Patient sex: M
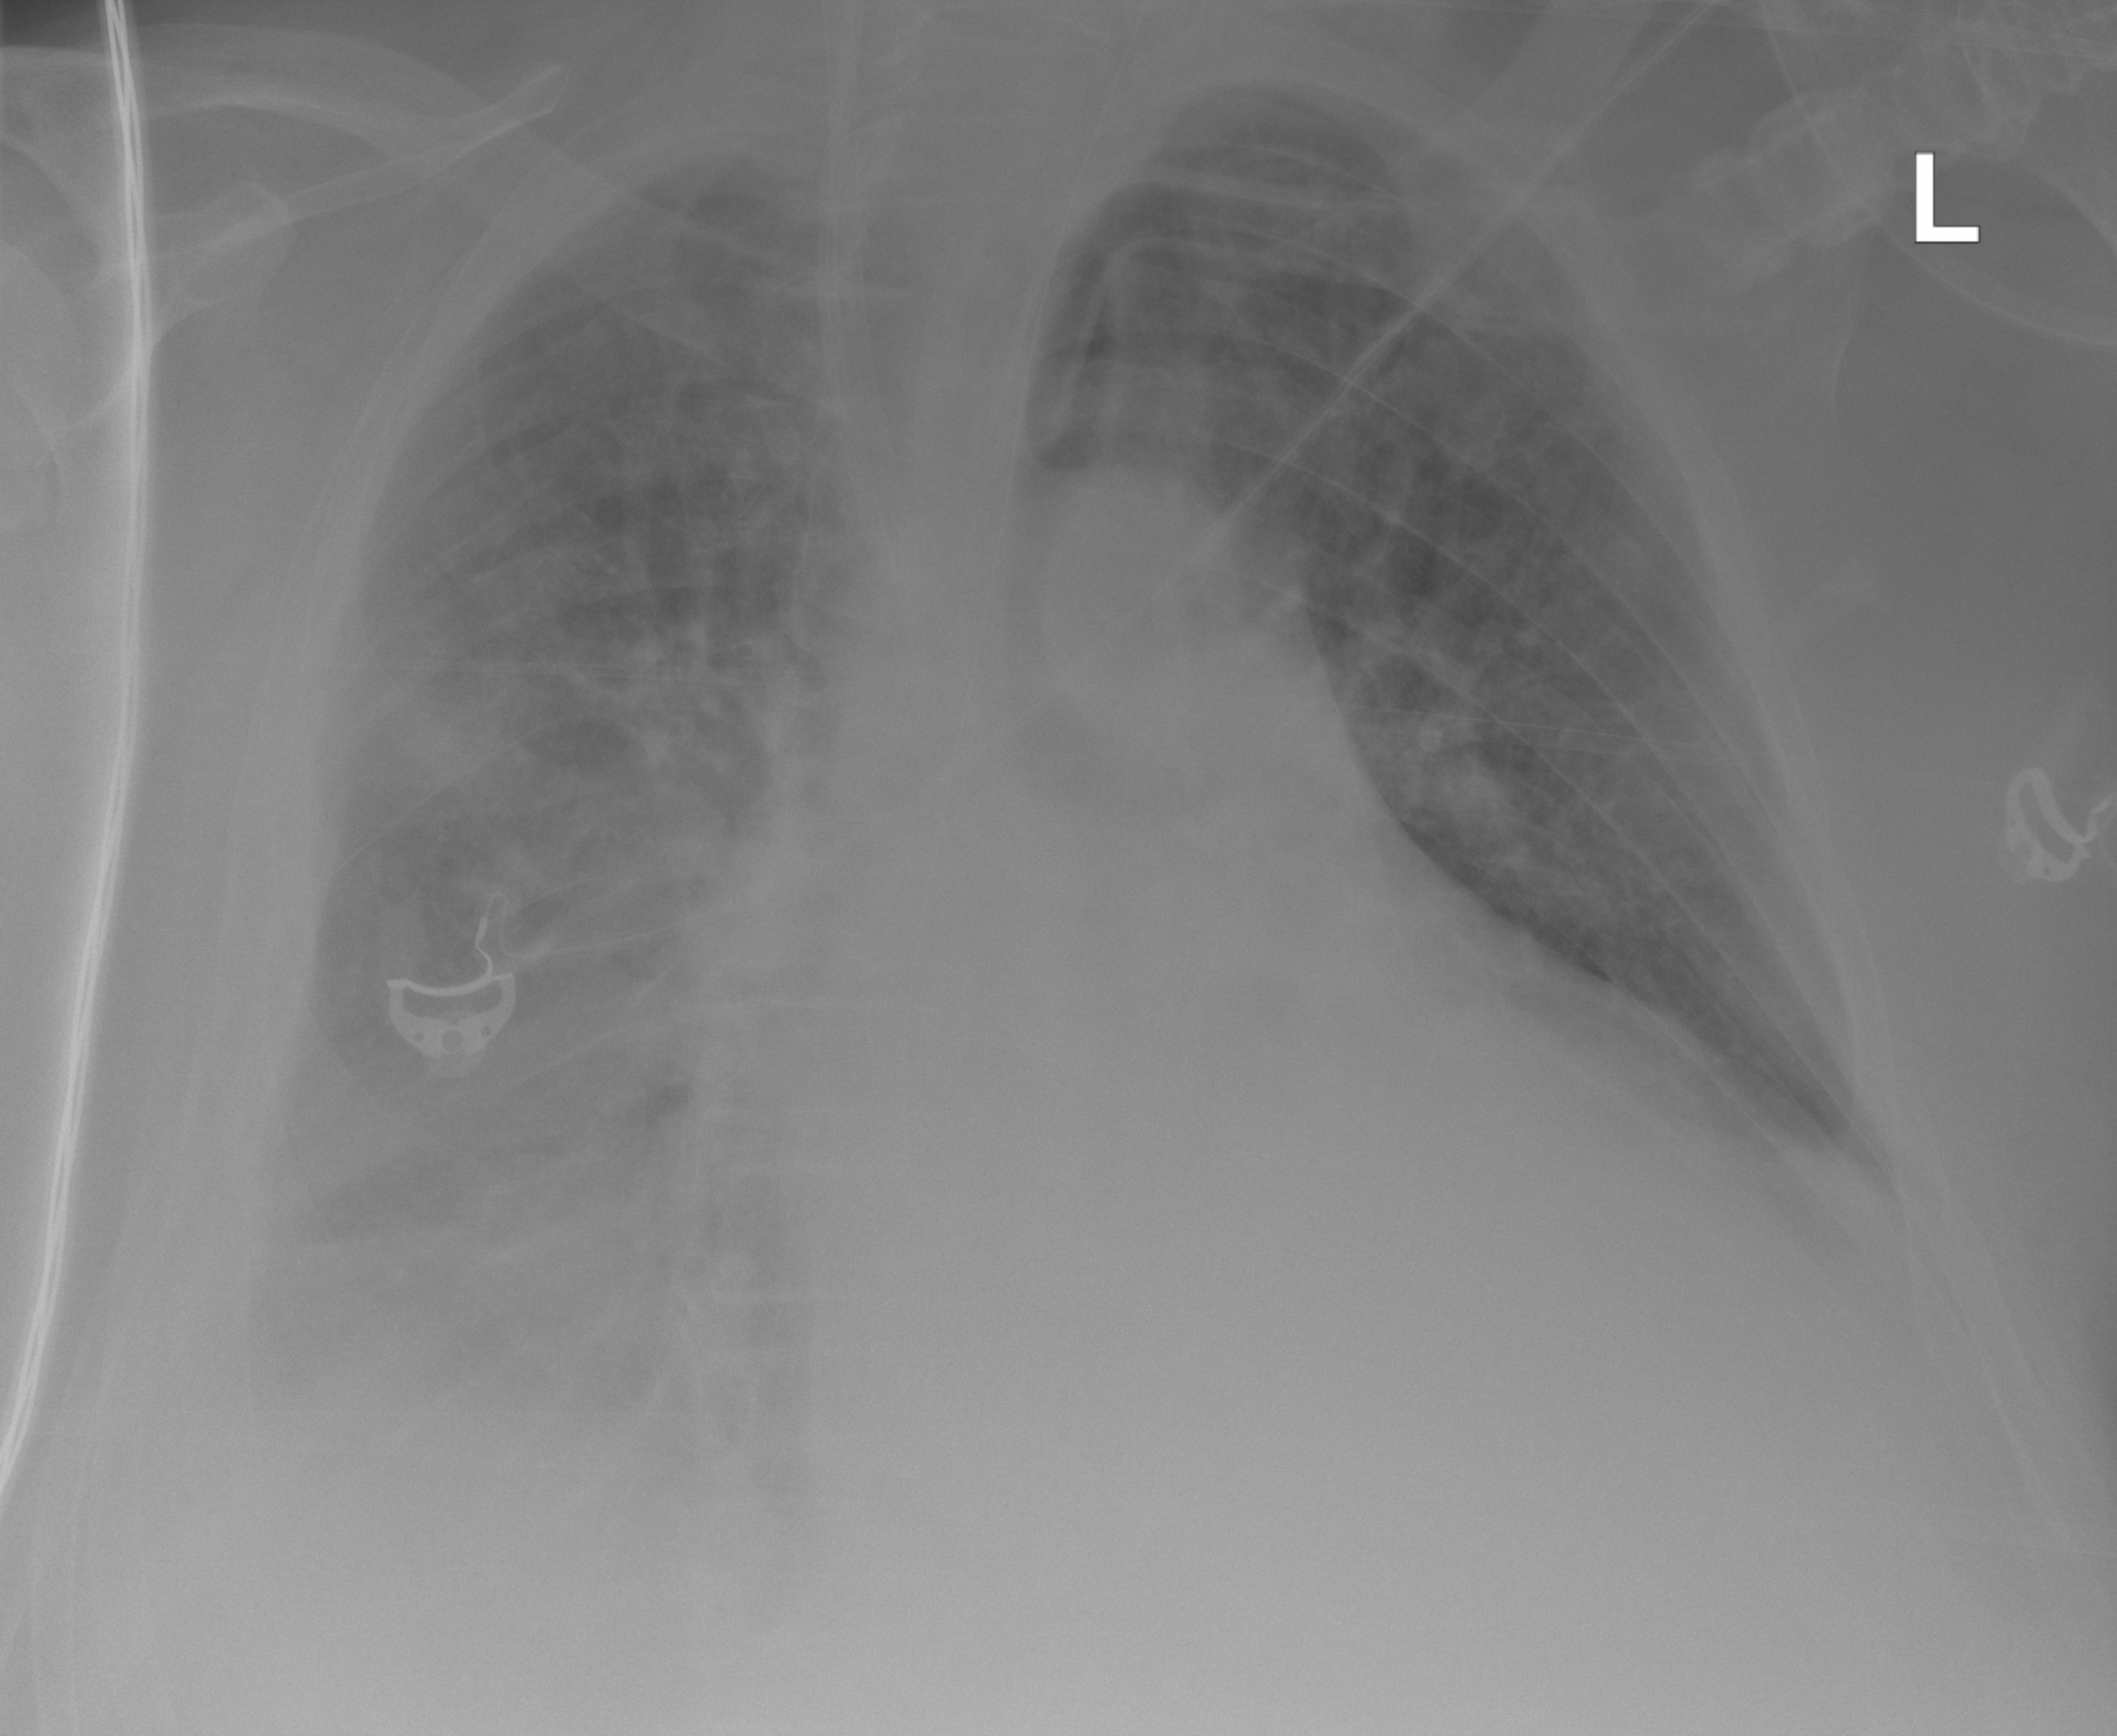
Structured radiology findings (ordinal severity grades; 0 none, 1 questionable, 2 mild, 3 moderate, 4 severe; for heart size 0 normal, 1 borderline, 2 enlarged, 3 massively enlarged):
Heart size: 2
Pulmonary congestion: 2
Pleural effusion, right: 3
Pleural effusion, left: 2
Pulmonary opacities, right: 2
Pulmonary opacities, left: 0
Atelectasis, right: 3
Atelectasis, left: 2